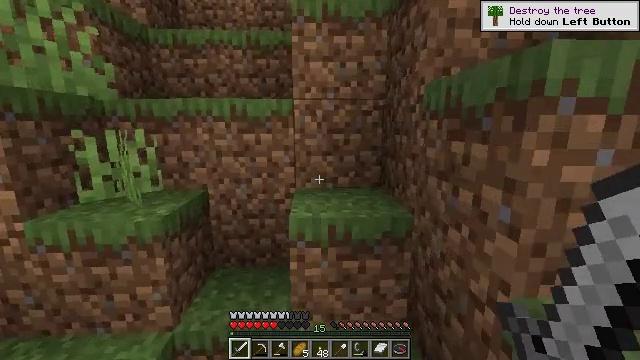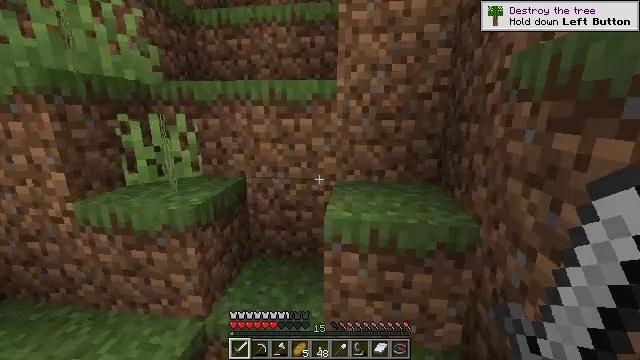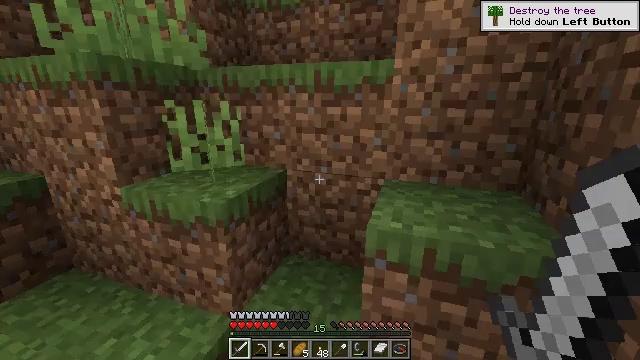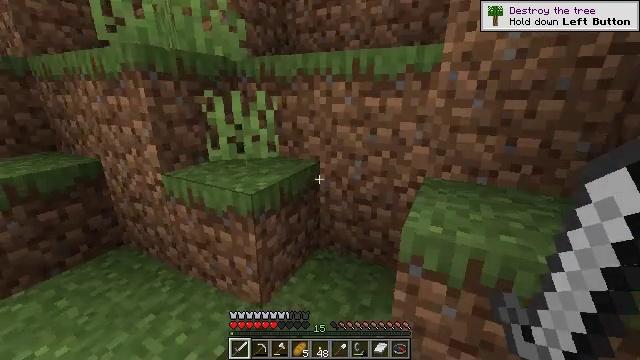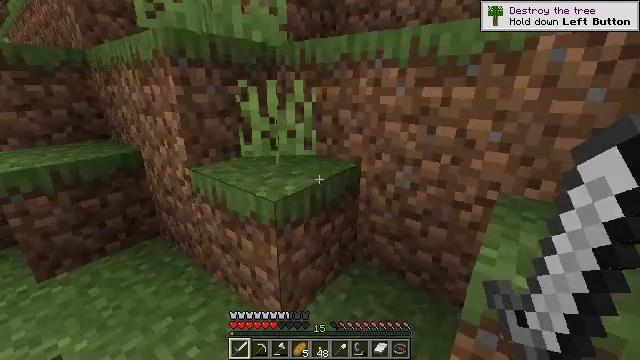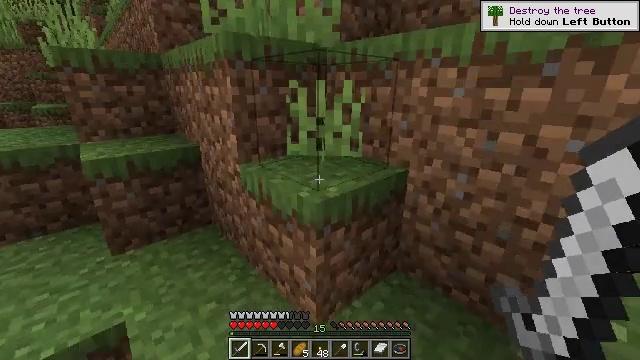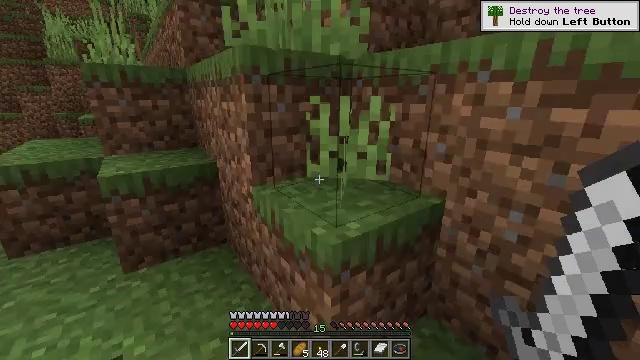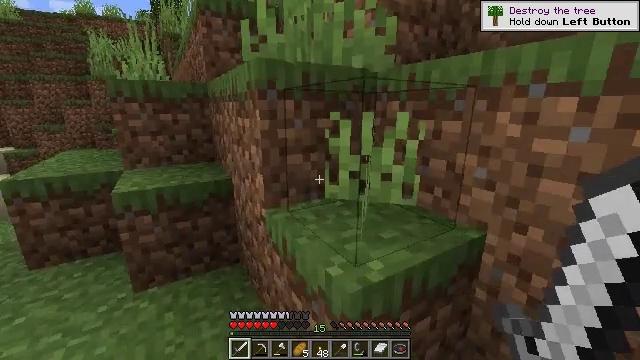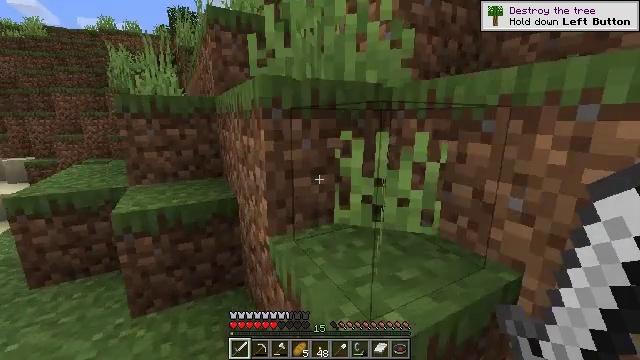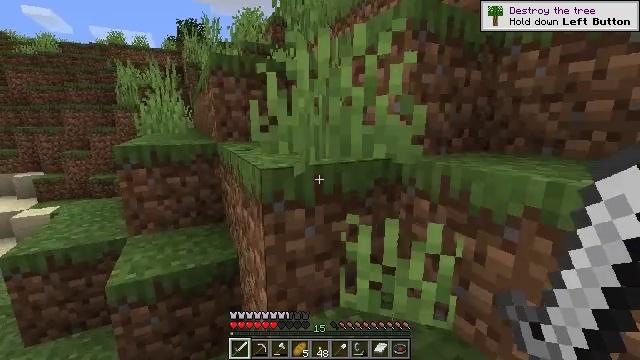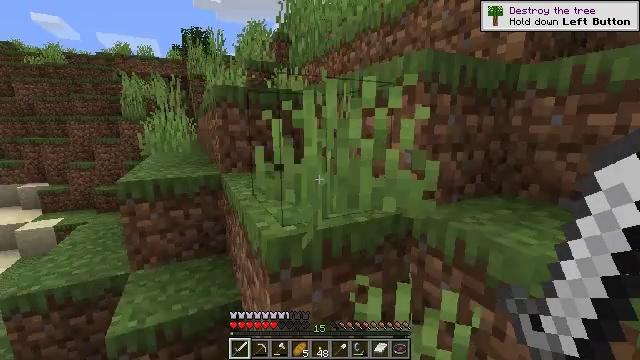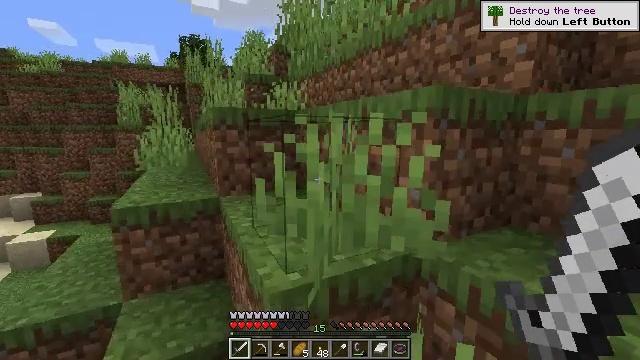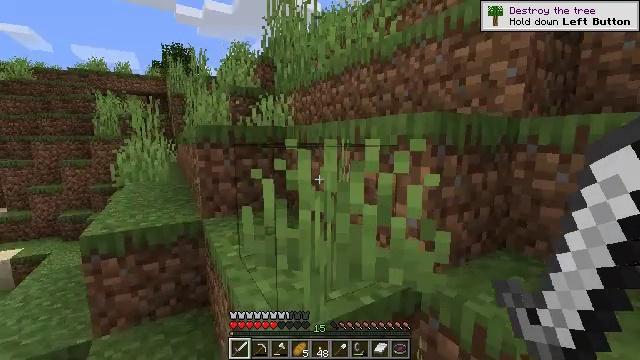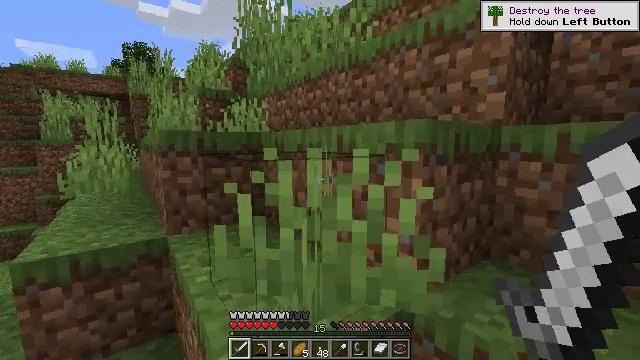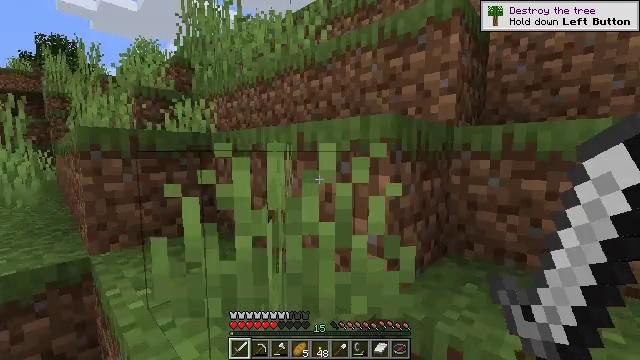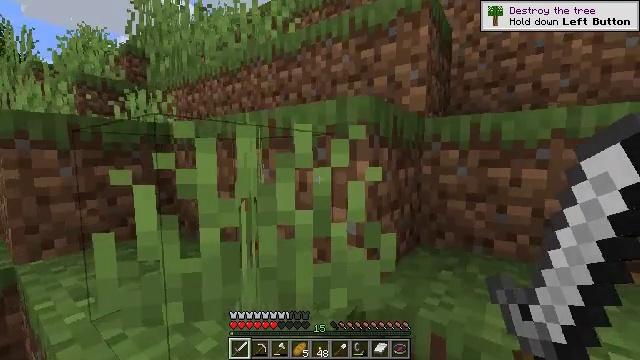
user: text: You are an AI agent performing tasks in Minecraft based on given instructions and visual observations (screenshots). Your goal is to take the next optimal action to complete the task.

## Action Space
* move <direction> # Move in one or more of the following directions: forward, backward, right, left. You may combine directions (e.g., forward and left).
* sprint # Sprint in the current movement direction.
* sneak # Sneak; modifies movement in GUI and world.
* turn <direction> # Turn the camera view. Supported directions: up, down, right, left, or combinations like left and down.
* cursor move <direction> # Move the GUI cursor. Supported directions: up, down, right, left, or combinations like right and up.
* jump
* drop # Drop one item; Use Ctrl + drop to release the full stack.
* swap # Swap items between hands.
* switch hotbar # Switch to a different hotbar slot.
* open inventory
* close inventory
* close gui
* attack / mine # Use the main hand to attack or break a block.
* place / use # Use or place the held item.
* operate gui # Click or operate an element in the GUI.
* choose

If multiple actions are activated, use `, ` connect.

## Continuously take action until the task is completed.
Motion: motion action
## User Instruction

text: Break the dead bush for sticks.
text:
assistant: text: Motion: move forward, turn left and down
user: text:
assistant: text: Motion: move forward, turn left and down
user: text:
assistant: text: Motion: move forward, turn left and down
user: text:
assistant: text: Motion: move forward, turn left and down
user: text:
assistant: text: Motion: move forward, turn left
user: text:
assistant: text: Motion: move forward, turn left and up
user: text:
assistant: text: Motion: move forward, turn left and up
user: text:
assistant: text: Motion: move forward, turn left and up, jump
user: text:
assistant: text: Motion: move forward, turn left, jump
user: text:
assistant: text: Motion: move forward, jump
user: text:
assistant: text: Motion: move forward, turn up, jump
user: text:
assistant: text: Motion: move forward, turn right and up, jump
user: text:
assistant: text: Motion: move forward, turn right
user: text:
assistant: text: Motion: move forward, turn right and up
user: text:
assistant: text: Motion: move forward, turn right
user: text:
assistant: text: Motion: move forward, turn right
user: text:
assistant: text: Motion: move forward, jump
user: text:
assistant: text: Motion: move forward, jump
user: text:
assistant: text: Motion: move forward, jump
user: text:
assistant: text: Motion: move forward, jump
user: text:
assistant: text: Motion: move forward
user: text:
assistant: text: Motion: move forward, turn left and down
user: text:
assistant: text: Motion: move forward, turn left and down
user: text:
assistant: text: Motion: move forward, jump
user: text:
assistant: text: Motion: move forward, jump
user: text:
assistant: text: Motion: move forward, jump
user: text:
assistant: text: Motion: move forward, turn right and up, jump
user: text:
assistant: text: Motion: move forward
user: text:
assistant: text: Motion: move forward, turn right and up
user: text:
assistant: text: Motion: move forward, turn right